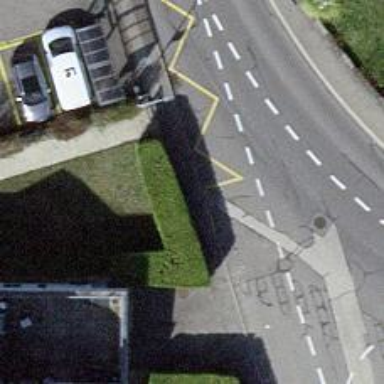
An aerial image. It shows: Platform for public transport on the road.